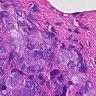
Metastatic tissue present: yes